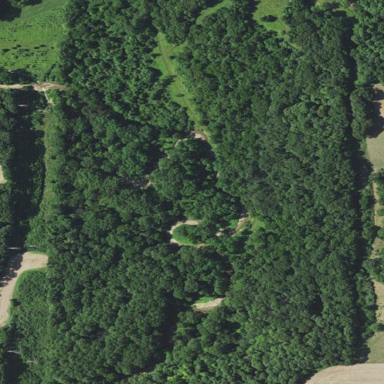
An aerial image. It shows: Deciduous broadleaved forest.